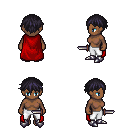
a pixel art fantasy rpg character, female body template, human, dark skin, red cape, white pants, raven short bangs hairstyle, metal boots, dagger, four views (front, back, left, right), 2x2 character sprite sheet, small pixel art, hard edges, no anti-aliasing